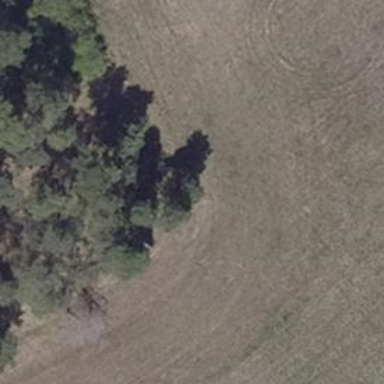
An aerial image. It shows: Hunting stand.